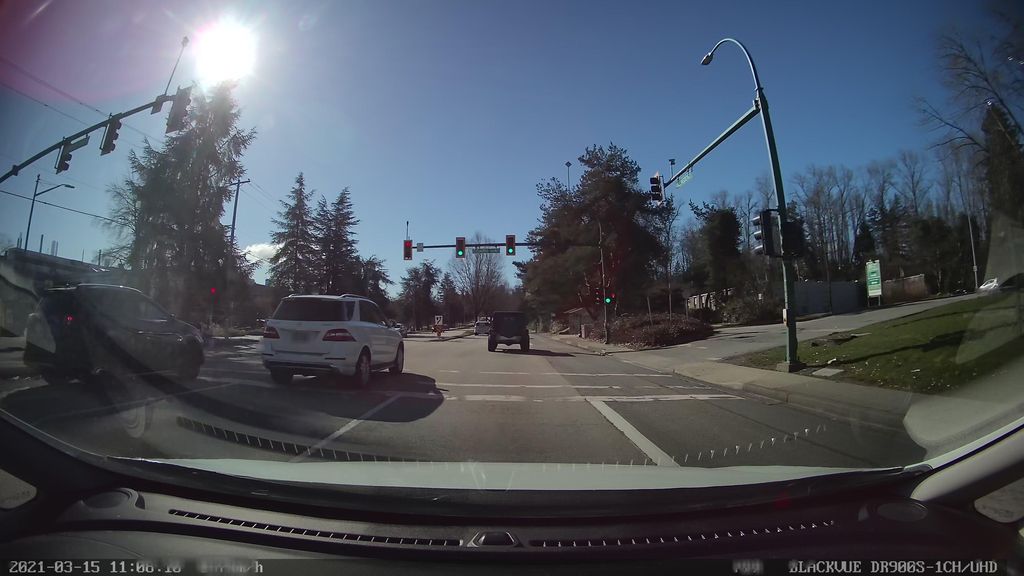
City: vancouver